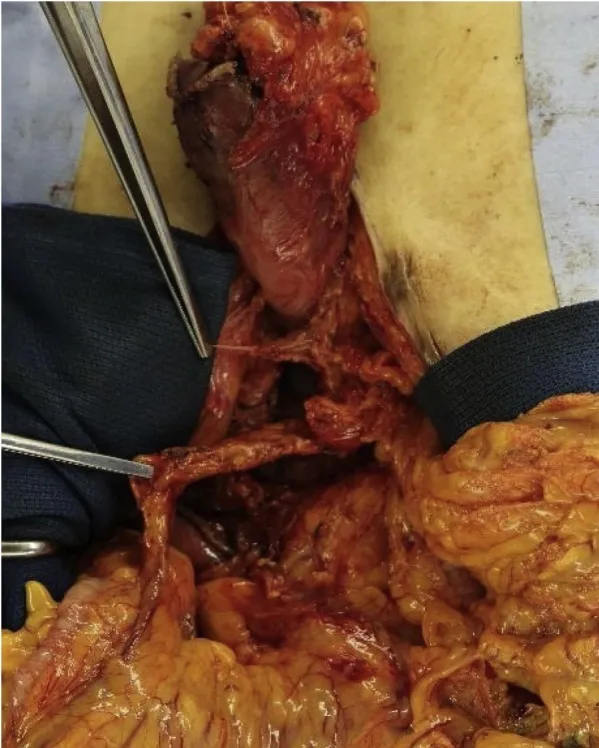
Photograph taken after distal resection of the gastric tube involving the right gastroepiploic artery. The proximal and distal resection margins of the right gastroepiploic artery are indicated by the forceps.
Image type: medical_photograph (other_medical_photograph)